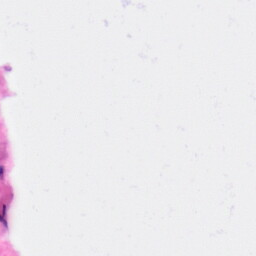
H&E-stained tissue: Kidney